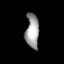
Tissue: lung
Cell type: Epithelial cells
Senescence score: 0.1805
Nuclear area (px): 445
Mean DAPI intensity: 159.07